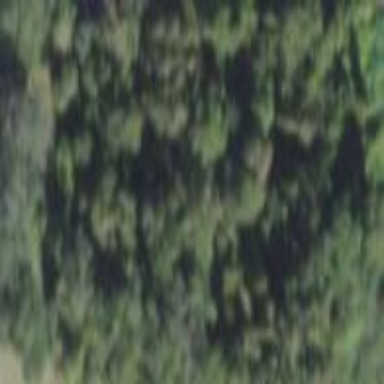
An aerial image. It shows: Beautiful woodland area.